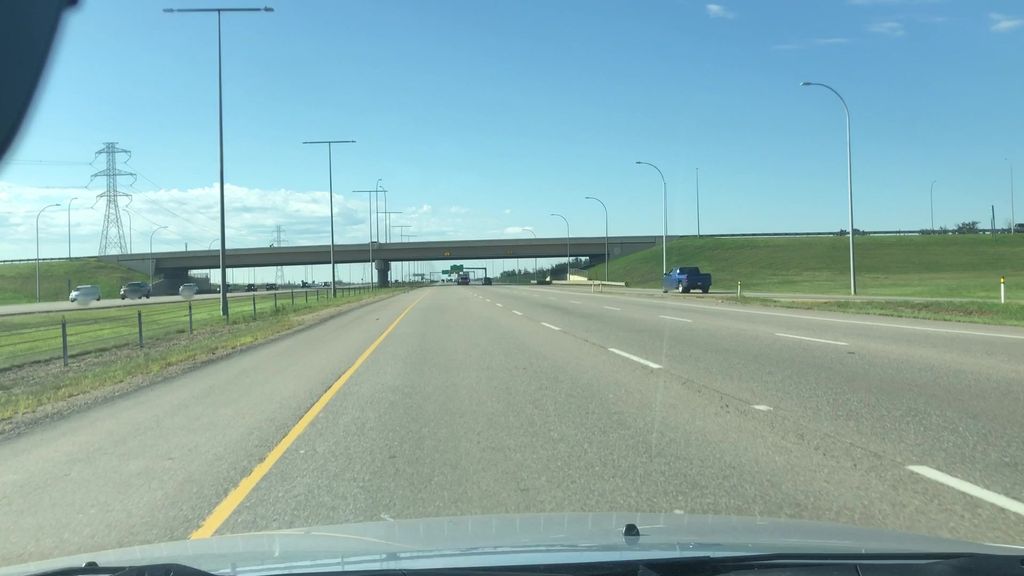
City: edmonton